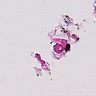
Metastatic tissue present: no